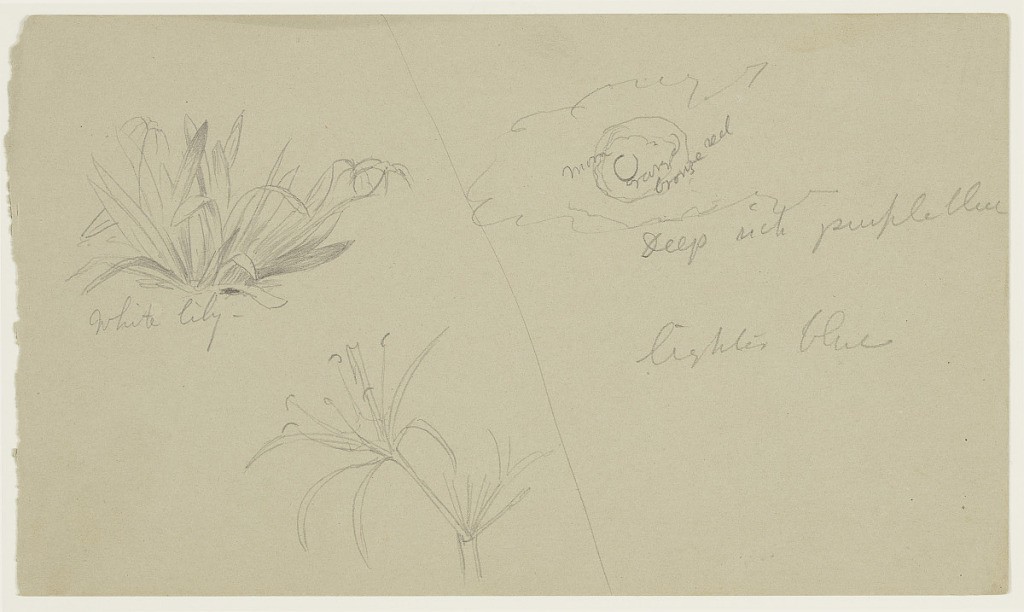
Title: Sketches of a Caribbean Lily and the Moon, Jamaica
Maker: Frederic Edwin Church, American, 1826–1900
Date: May–September 1865
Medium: Graphite on gray-green wove paper
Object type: Drawing
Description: Botanical and atmosphere sketches from Jamaica showing, at left, the base of a Caribbean spider-lily and, separately, one of its blossoms with the plant's distinctive thin petals, and at right, a view of the moon glowing through thin cloud cover.